Question: Hi I am new and i am using to display my, .So My Data are display correctly but here my 'dataTable' footer doesn't work correctly.
'''
UI_CRUD.prototype.refreshTable = function(params = {}){
var tableBody = $('.view-datatable tbody');
var dataUrl = this.moduleURL+'/alenter code herel';
var title = this.moduleTitle;
// console.log(this.moduleTitle);
console.log('all ..');
$.ajax({
url: dataUrl,
data : params,
})
.done(function(data) {
var html = '';
$.each(data, function(index, item) {
html+= '<tr>';
$.each(item, function(index, data) {
(index != 'id') ? html+= '<td>'+data+'</td>' : html+='';
});
html+= '<td class="actions">' +
'<i class="icon-eye text-primary view-btn" data-id="'+item.id+'">'+
'</i>'+
'<span></span>'+
'<i class="icon-pencil7 text-primary edit-btn" data-id="'+item.id+'">' +
'</i>'+
'<span></span>'+
'<i class="icon-bin sweet_combine text-danger delete-btn" data-id="'+item.id+'">' +
'</i>'+
'</td>';
html+= '</tr>';
});
tableBody.html(html);
})
.fail(function(res) {
console.error(res,'UI_CRUD ERR : ');
});
}
'''
This is the table in blade file.
'''
<table class="table view-datatable" id="mytable">
<thead>
<tr>
<th>Company Code </th>
<th>Company Name </th>
<th>Company Address </th>
<th>Telephone No. </th>
<th>Fax No. </th>
<th style="text-align: center;">Actions</th>
</tr>
</thead>
<tbody>
</tbody>
</table>
'''
this is the laravel controller
'''
public function getAll()
{
$company = $this->getCompanies();
return response()->json($company,200);
}
public function getCompanies()
{
$company = Company::select("id", "CO_COMCODE", "CO_NAME",
DB::raw("CONCAT(CO_ADD1, ',', CO_ADD2, ',', CO_ADD3, ',', CO_ADD4) AS Address"),
"CO_TELNO", "CO_FAXNO")
->get();
return $company;
}
'''
This is response json
[{"id":39,"CO_COMCODE":"FFDE","CO_NAME":"dsfsdf","Address":" fsdfsd,fsdf,fdsf,fsd f","CO_TELNO":"12345 6789","CO_FAXNO":"12 <PHONE>"},{"id":41," CO_COMCODE":"AAAA"," CO_NAME":"fdfdsf","A ddress":"dsfdsf,dfds f,dsffdsf,fdsfsd","C O_TELNO":"123456789" ,"CO_FAXNO":"<PHONE> 89"}]

This is the response
<URL> and
<URL>
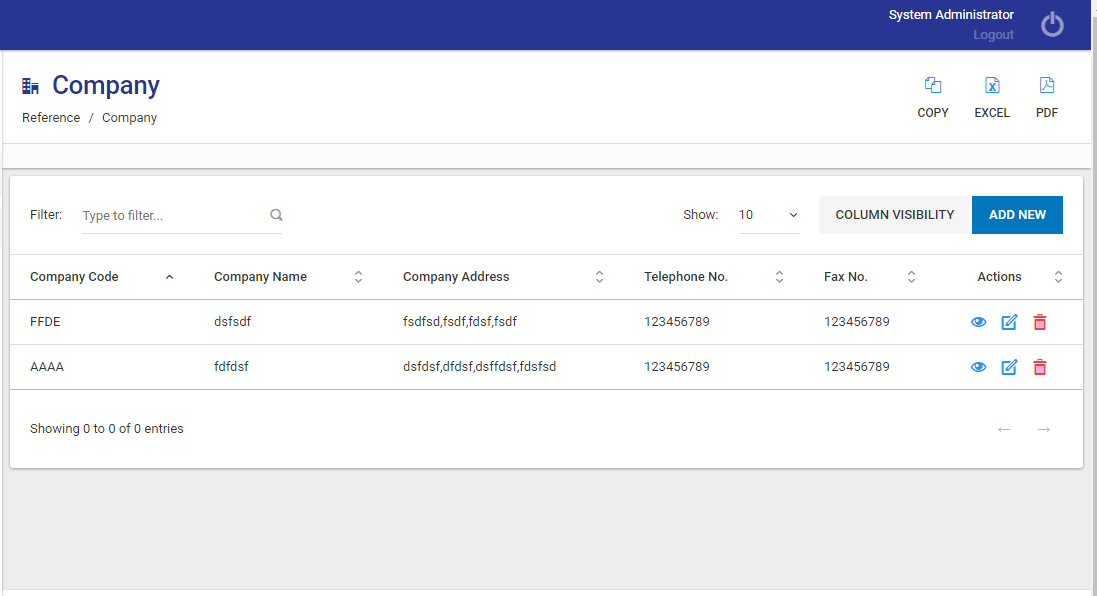
Answer: Issues was with applying dataTable plugin. After I remove that js file and add new dataTable.
'''
<table class="table view-datatable">
<thead>
<tr>
<th>Company Code </th>
<th>Company Name </th>
<th>Company Address </th>
<th>Telephone No. </th>
<th>Fax No. </th>
</tr>
</thead>
<tbody></tbody>
'''
'''
var table = $('.view-datatable').DataTable( {
"processing" : true,
"retrieve": true,
"ajax" : {
"url" : ajax_url
},
"columns" : [ {
"data" : "CO_COMCODE"
}, {
"data" : "CO_NAME"
}, {
"data" : "Address"
}, {
"data" : "CO_TELNO"
}, {
"data" : "CO_FAXNO"
}, {
data: null,
className: "dataTable-center",
},],
"rowCallback": function( row, data, index ) {
$('td:eq(5)', row).html(
'<i class="icon-eye text-primary view-btn" data-id="'+data.id+'">'+
'</i>'+
'<span> </span>'+
'<i class="icon-pencil7 text-primary edit-btn" data-id="'+data.id+'">' +
'</i>'+
'<span> </span>'+
'<i class="icon-bin sweet_combine text-danger delete-btn" data-id="'+data.id+'">' +
'</i>'
);
},
"pagingType": "full_numbers",
buttons: {
buttons: [
{
extend: 'colvis',
className: 'btn btn-default'
},
{
text: 'Add New',
className: 'add-new btn bg-blue-800 ui-add-new',
action: function(e) {
// UI_addModel('show');
}
},
{extend: 'copy'},
// {extend: 'csv'},
{extend: 'excel'},
{extend: 'pdf'},
{extend: 'print'}
]
}
} );
'''